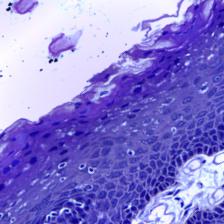
Diagnosis: Normal